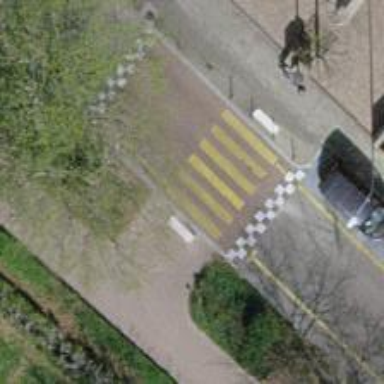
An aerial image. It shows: Marked crossing with zebra stripes on the road.